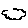
Label: cloud